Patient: sex M, age 74
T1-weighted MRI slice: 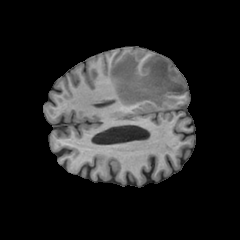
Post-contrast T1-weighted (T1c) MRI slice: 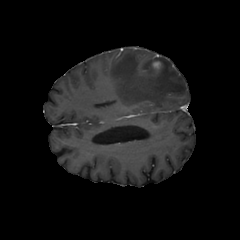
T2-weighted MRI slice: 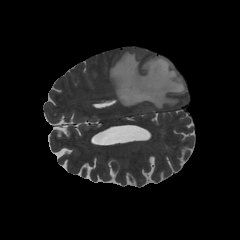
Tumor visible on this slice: yes
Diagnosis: Glioblastoma, IDH-wildtype
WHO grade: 4